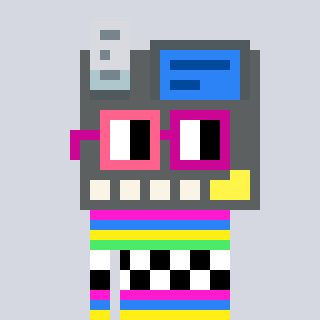
a pixel art character with square pink and red glasses, a cash register-shaped head and a bege-colored body on a cool background